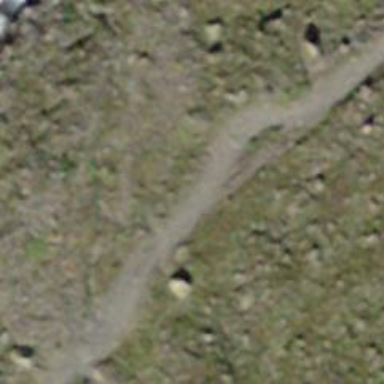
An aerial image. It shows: Gravel path.